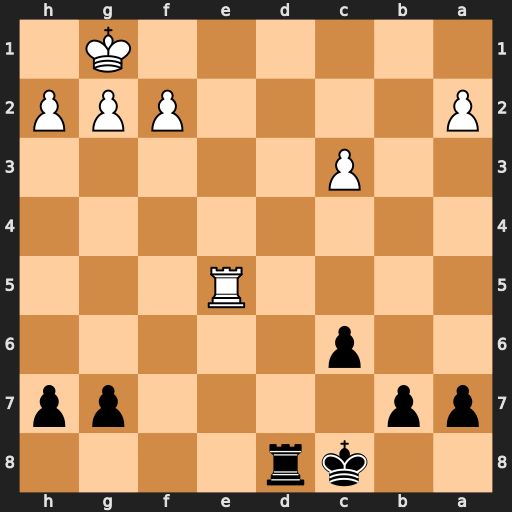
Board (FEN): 2kr4/pp4pp/2p5/4R3/8/2P5/P4PPP/6K1
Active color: b
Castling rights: -
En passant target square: -
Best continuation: Rd1+ Re1 Rxe1#